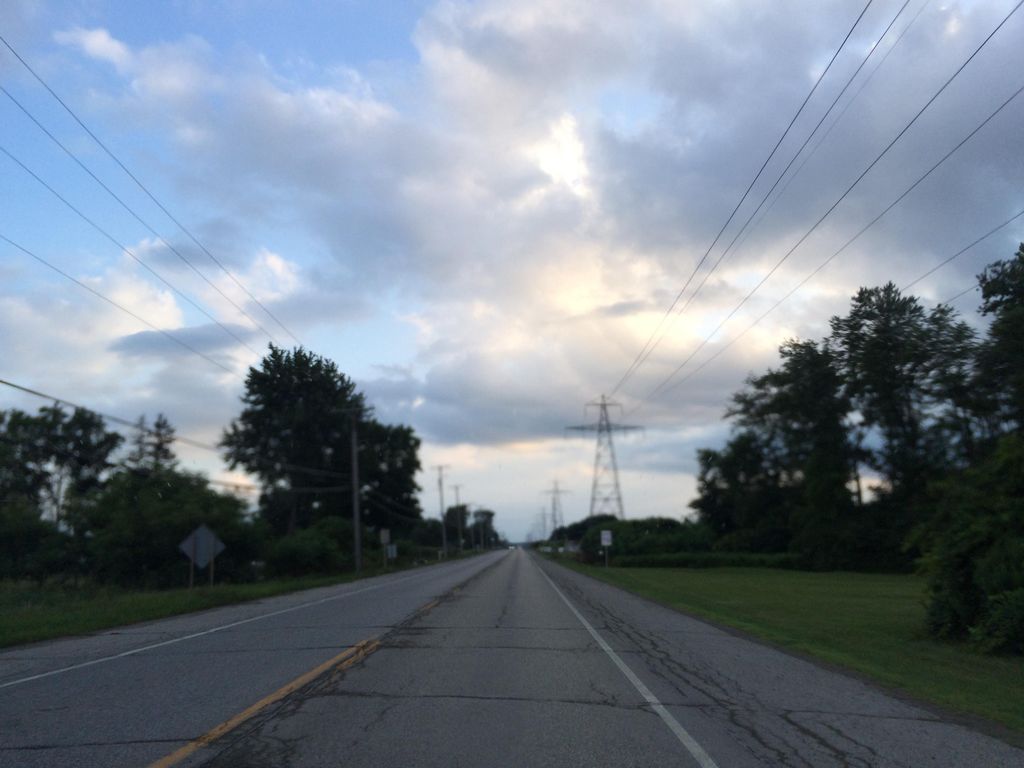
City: kitchener-waterloo